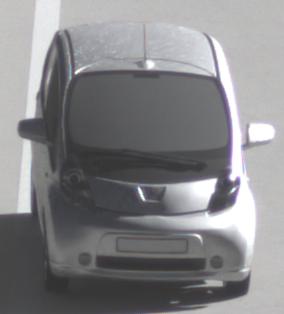
Make: Peugeot
Model: iOn
Detailed model: iOn
Model produced from: 2010/12
Model produced until: 2013/02
Doors: 5
Color: white
Road condition: dry road
Daytime: morning or afternoon
Contrast: high contrast